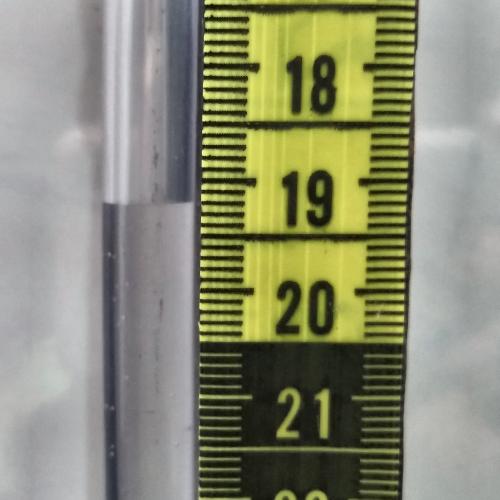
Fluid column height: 19.2 cm